Interaction volume radius: 10 \u00c5
Interaction volume height: 25 \u00c5
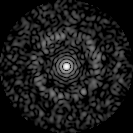
Disorder parameter: 0.8209